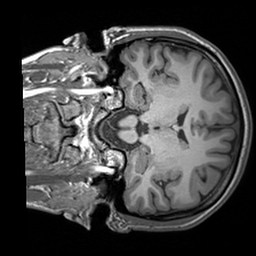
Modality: T1w
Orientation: coronal
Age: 27
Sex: female
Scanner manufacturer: siemens
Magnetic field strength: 3 T
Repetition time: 1.6 s
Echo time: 0.00236 s